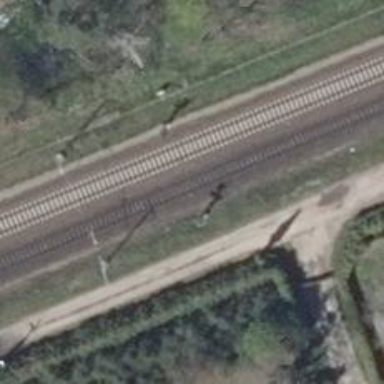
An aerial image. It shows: Railway signal.